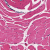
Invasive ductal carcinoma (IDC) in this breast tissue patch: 0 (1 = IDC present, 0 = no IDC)